Question: I want to crate custom TableLayout with rows like this:
TV is for TextView, i.e. I want to add 11 TextViews to the row:

Each row begins with a title and then I add 5 pairs of TextViews, so that table row is as wide, as screen is.
'''
public class FlowTable extends TableLayout {
private Context context;
public FlowTable(Context context) {
super(context);
this.context = context;
}
public FlowTable(Context context, AttributeSet attrs) {
super(context, attrs);
this.context = context;
}
public void addContent(List<ResultItem> data) {
TableRow tableRow = new TableRow(context);
LayoutParams params = new LayoutParams(TableRow.LayoutParams.WRAP_CONTENT, LayoutParams.WRAP_CONTENT, 1);
for (int i = 0; i < data.size(); i++) {
if (i % 5 == 0) {
this.addView(tableRow, new TableLayout.LayoutParams(LayoutParams.MATCH_PARENT, LayoutParams.WRAP_CONTENT));
tableRow = new TableRow(context);
TextView tvRange = new TextView(context);
tvRange.setLayoutParams(params);
tvRange.setText(genRange(i+1));
tableRow.addView(tvRange);
}
TextView tvDistance = new TextView(context);
tvDistance.setLayoutParams(params);
tvDistance.setText(String.valueOf(data.get(i).distance));
TextView tvResult = new TextView(context);
tvResult.setLayoutParams(params);
tvResult.setText(data.get(i).result);
tableRow.addView(tvDistance);
tableRow.addView(tvResult);
}
}
private String genRange(int currIndex){
/********************/
return somestring;
}
}
'''
'''
<RelativeLayout xmlns:android="http://schemas.android.com/apk/res/android"
android:layout_width="match_parent"
android:layout_height="match_parent" >
<packagename.FlowTable
android:id="@+id/flowTable"
android:layout_width="match_parent"
android:layout_height="wrap_content" />
</RelativeLayout>
'''
'''
View root = inflater.inflate(R.layout.fragment_session_summary, container, false);
FlowTable flowTable = (FlowTable)root.findViewById(R.id.flowTable);
flowTable.addContent(data);
'''
the screen is just empty! Nothing at all. Before I added the layout params to textview it worked, but row didn't occupy the screen width. My initial solution was based on the LinearLayout samples, because TableRow is an extention of LinearLayout. But I can't make it work.
Thanks.
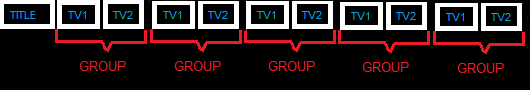
Answer: Try programmatically setting all columns to stretch (didn't seem to work in XML for me):
'''
...
flowTable.addContent(data);
flowTable.setStretchAllColumns(true);
'''
Some other quick facts:
- <URL>
Might I also humbly suggest a bit of refactoring:
'''
public class FlowTable extends TableLayout {
private TableRow mCurrentRow;
public FlowTable(Context context, AttributeSet attrs) {
super(context, attrs);
init();
}
public FlowTable(Context context) {
super(context);
init();
}
private void init() {
mCurrentRow = new TableRow(getContext());
mCurrentRow.addView(createAndFillTextView("0")); // title for first row
setStretchAllColumns(true);
}
public void addContent(List<ResultInfo> data) {
for (int i = 0; i < data.size(); i++) {
if ((i % 5 == 0) && (i != 0) /** Don't do this on 0! */) {
finishRowAndStartNew(i);
}
mCurrentRow.addView(createAndFillTextView(data.get(i).distance));
mCurrentRow.addView(createAndFillTextView(data.get(i).result));
}
}
private void finishRowAndStartNew(int newRowIndex) {
addView(mCurrentRow);
mCurrentRow = new TableRow(getContext());
mCurrentRow.addView(createAndFillTextView(genRange(newRowIndex+1)));
}
private String genRange(int currIndex){
/********************/
return String.valueOf(currIndex);
}
private TextView createAndFillTextView(String text) {
TextView tv = new TextView(getContext());
tv.setText(text);
return tv;
}
}
'''